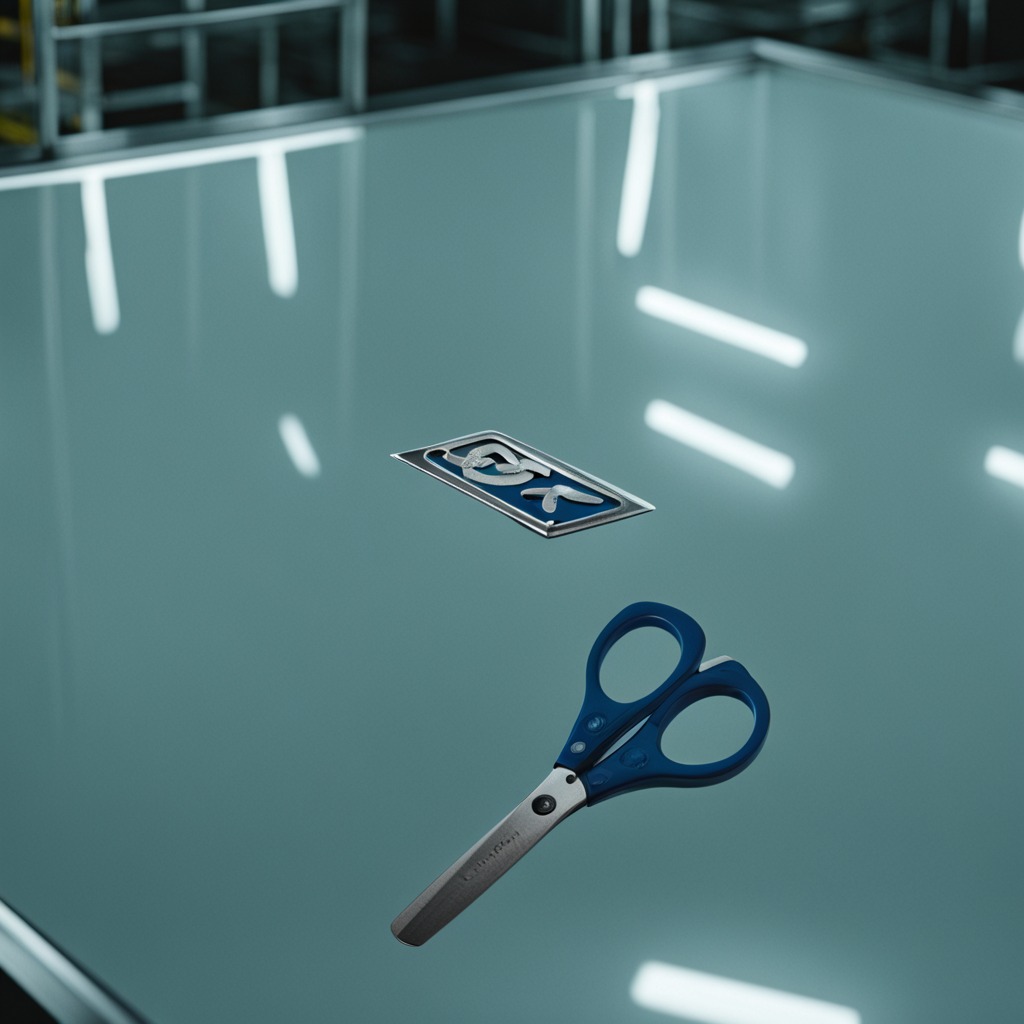
A scissor is lying on the table.